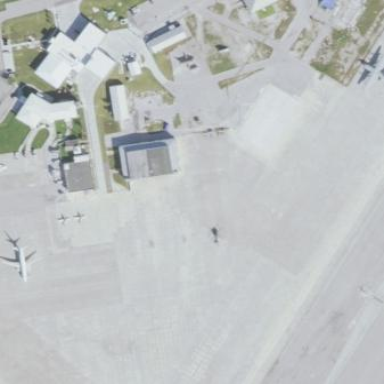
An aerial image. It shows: Apron at the airport.